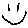
Label: smiley face